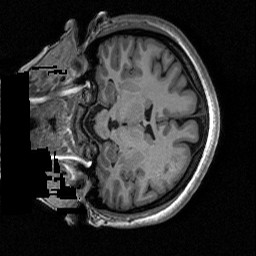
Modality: T1w
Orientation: coronal